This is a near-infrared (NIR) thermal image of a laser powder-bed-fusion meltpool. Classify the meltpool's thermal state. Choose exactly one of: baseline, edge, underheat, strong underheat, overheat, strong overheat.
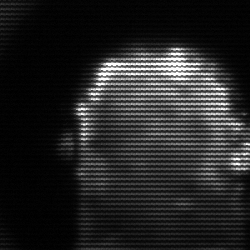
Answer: baseline